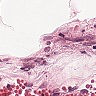
Metastatic tissue present: no